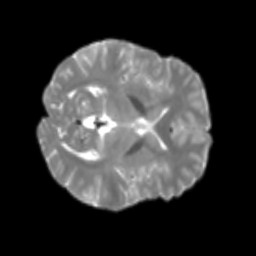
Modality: T2w
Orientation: axial
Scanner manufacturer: siemens
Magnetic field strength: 3 T
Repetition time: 4 s
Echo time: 0.0594 s